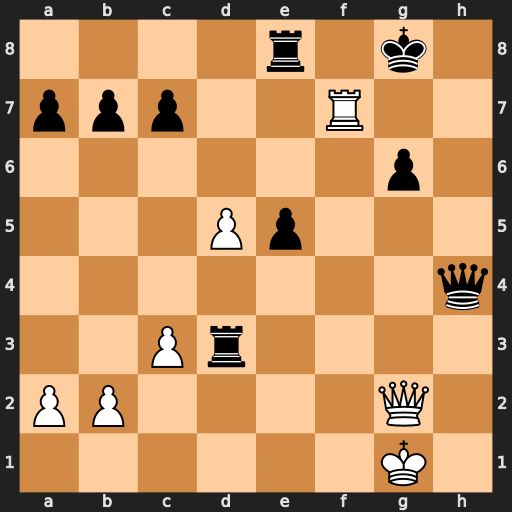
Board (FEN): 4r1k1/ppp2R2/6p1/3Pp3/7q/2Pr4/PP4Q1/6K1
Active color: w
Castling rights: -
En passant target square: -
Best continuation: Qxg6+ Kh8 Qg7#